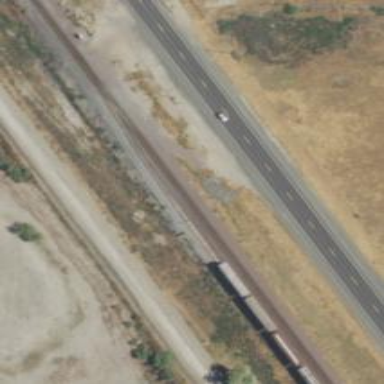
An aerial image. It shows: Railway siding with rails.